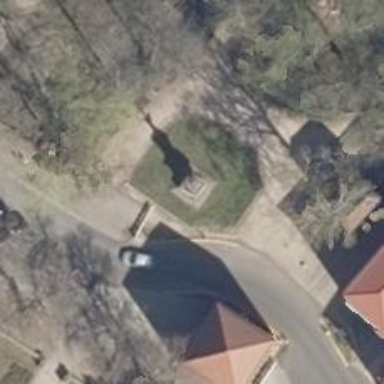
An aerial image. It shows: Historical war memorial.